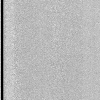
Atmospheric dust classification: dusty